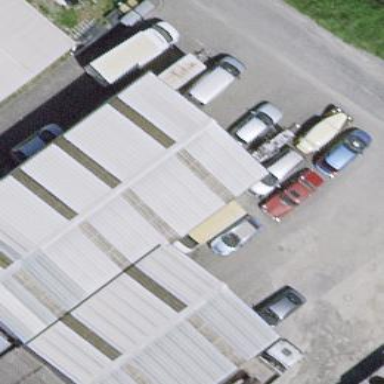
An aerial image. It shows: Industrial building.